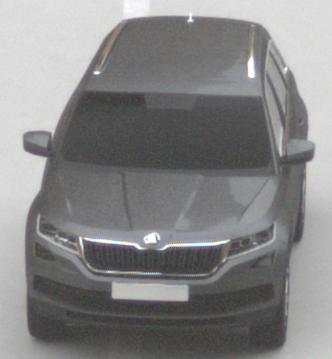
Make: Skoda
Model: Kodiaq 1.4 TSI
Detailed model: Kodiaq
Model produced from: 2017/03
Model produced until: 2018/05
Doors: 5
Color: gray
Road condition: dry road
Daytime: midday
Contrast: low contrast